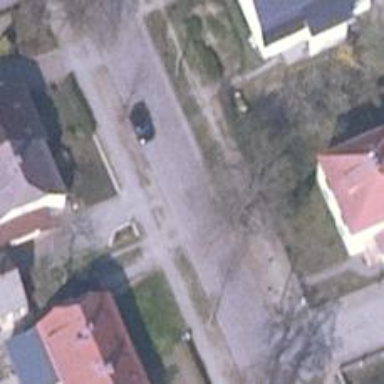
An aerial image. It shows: Driveway.